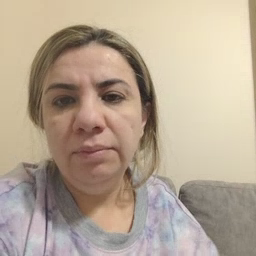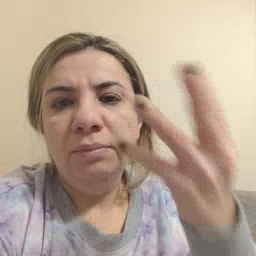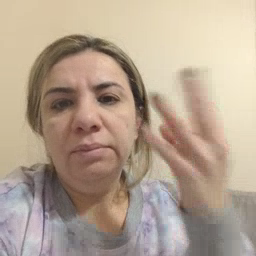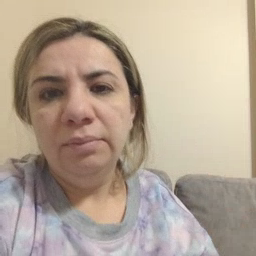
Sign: many